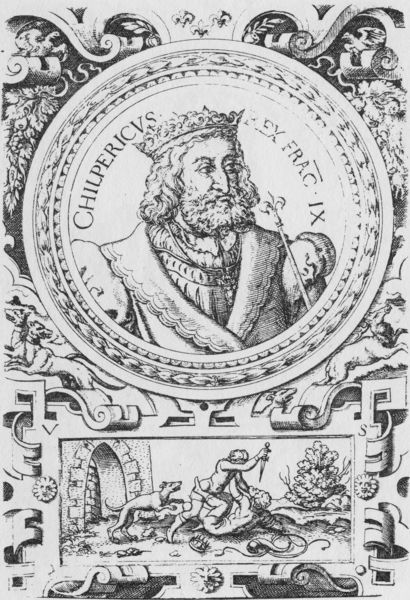
Titel: Bildnis von König Chilperich von Frankreich
Künstler: Virgil Solis
Institution: (Seriendruck)
Schlagwörter: baum, blätter, kampf, mann, frankreich, grau, nase, schwarz, skizze, szene, weiss, zeichnung, blick, hund, hunde, tier, tiere, weg, ornament, bart, hermelin, kragen, messer, mord, pelz, rahmen, teller, bild, bildnis, herr, portrait, porträt, brücke, busch, sonne, boden, haare, mantel, adel, krone, renaissance, schulter, kreis, rund, tondo, früchte, schrift, rahmung, bogen, zwei, stab, grafik, graphik, kaiser, könig, inschrift, büste, verzierung, tor, name, medaillon, druck, schwarz-weiß, holzstich, stich, hakennase, text, herrscher, lilie, portal, dolch, sturz, medaille, emblem, kupferstich, ikone, mörder, stechen, abbildung, insignien, zepter, szepter, münze, latein, gemäle, herrscherbildnis, lis, franken, mordversuch, rex, verschnörkelt, rollwerk, recheck, bas-de-page, chilperich, chilpericus, clipeus, drolerie, könig von frankreich, merowinger, erzierung, zwei bilder, königsmantel, frac, locken#, rollweerk, chilpericvs